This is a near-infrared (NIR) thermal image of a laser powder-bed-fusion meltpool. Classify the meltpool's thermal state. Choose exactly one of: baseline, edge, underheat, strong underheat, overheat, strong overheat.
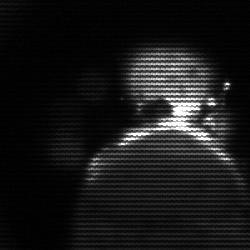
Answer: baseline